Question: I'm trying to build a 'treeViewItemModel' with 3 levels, that may or not exist.
Like this:

From a webservice, I get an object that contains , each one has information about the and to which it belongs. But I can't seem to find a way to build a tree in the above structure.
Here's the point I'm at right now:
'''
foreach (wsPAVSegment.segmentOutput segment in gso.segments)
{
if (!characteristicList.Contains(segment.characteristic.code))
{
characteristicList.Add(segment.characteristic.code);
characteristicTree.Add(new TreeViewItemModel
{
Id = segment.characteristic.code,
Text = segment.characteristic.mediumDescription
});
}
}
foreach (wsPAVSegment.segmentOutput segment in gso.segments)
{
foreach (TreeViewItemModel item in characteristicTree)
{
if (item.Id == segment.characteristic.code)
{
TreeViewItemModel tvim = new TreeViewItemModel();
tvim.Id = segment.segment.id;
tvim.Text = segment.segment.code;
item.Items.Add(tvim);
}
}
}
foreach (wsPAVSegment.segmentOutput segment in gso.segments)
{
if (!directionList.Contains(segment.direction.code))
{
directionList.Add(segment.direction.code);
directionTree.Add(new TreeViewItemModel
{
Id = segment.direction.code,
Text = segment.direction.mediumDescription,
Items = characteristicTree
});
}
}
fullTree = directionTree;
'''
The result is a tree with only one root that corresponds to a direction, and the characteristics in it are correct, as well as the segments inside the characteristics.
Can someone help?
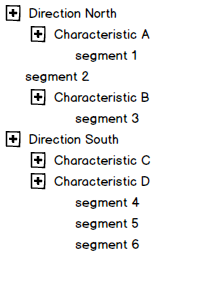
Answer: I found a solution by duplicating the winning formula I had. As stated in the question 'The result is a tree with only one root that corresponds to a direction, and the characteristics in it are correct, as well as the segments inside the characteristics.'
I opted to have two trees, one below the other, one for each direction. Problem solved.